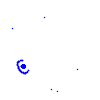
Particle: electron